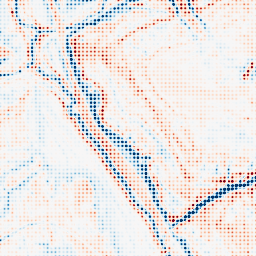
Category: multiscale
Decomposition family: dog_multiscale
Decomposition parameters: sigma_ratio: 1.4
n_scales: 4
base_sigma: 1
Upsampling method: sinc_hamming
Upsampling parameters: scale: 8
kernel_size: 4
Upsampling scale: 8